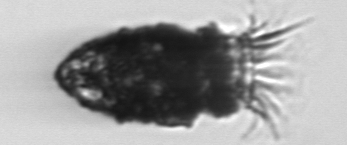
Label: Stenosemella_pacifica